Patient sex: F
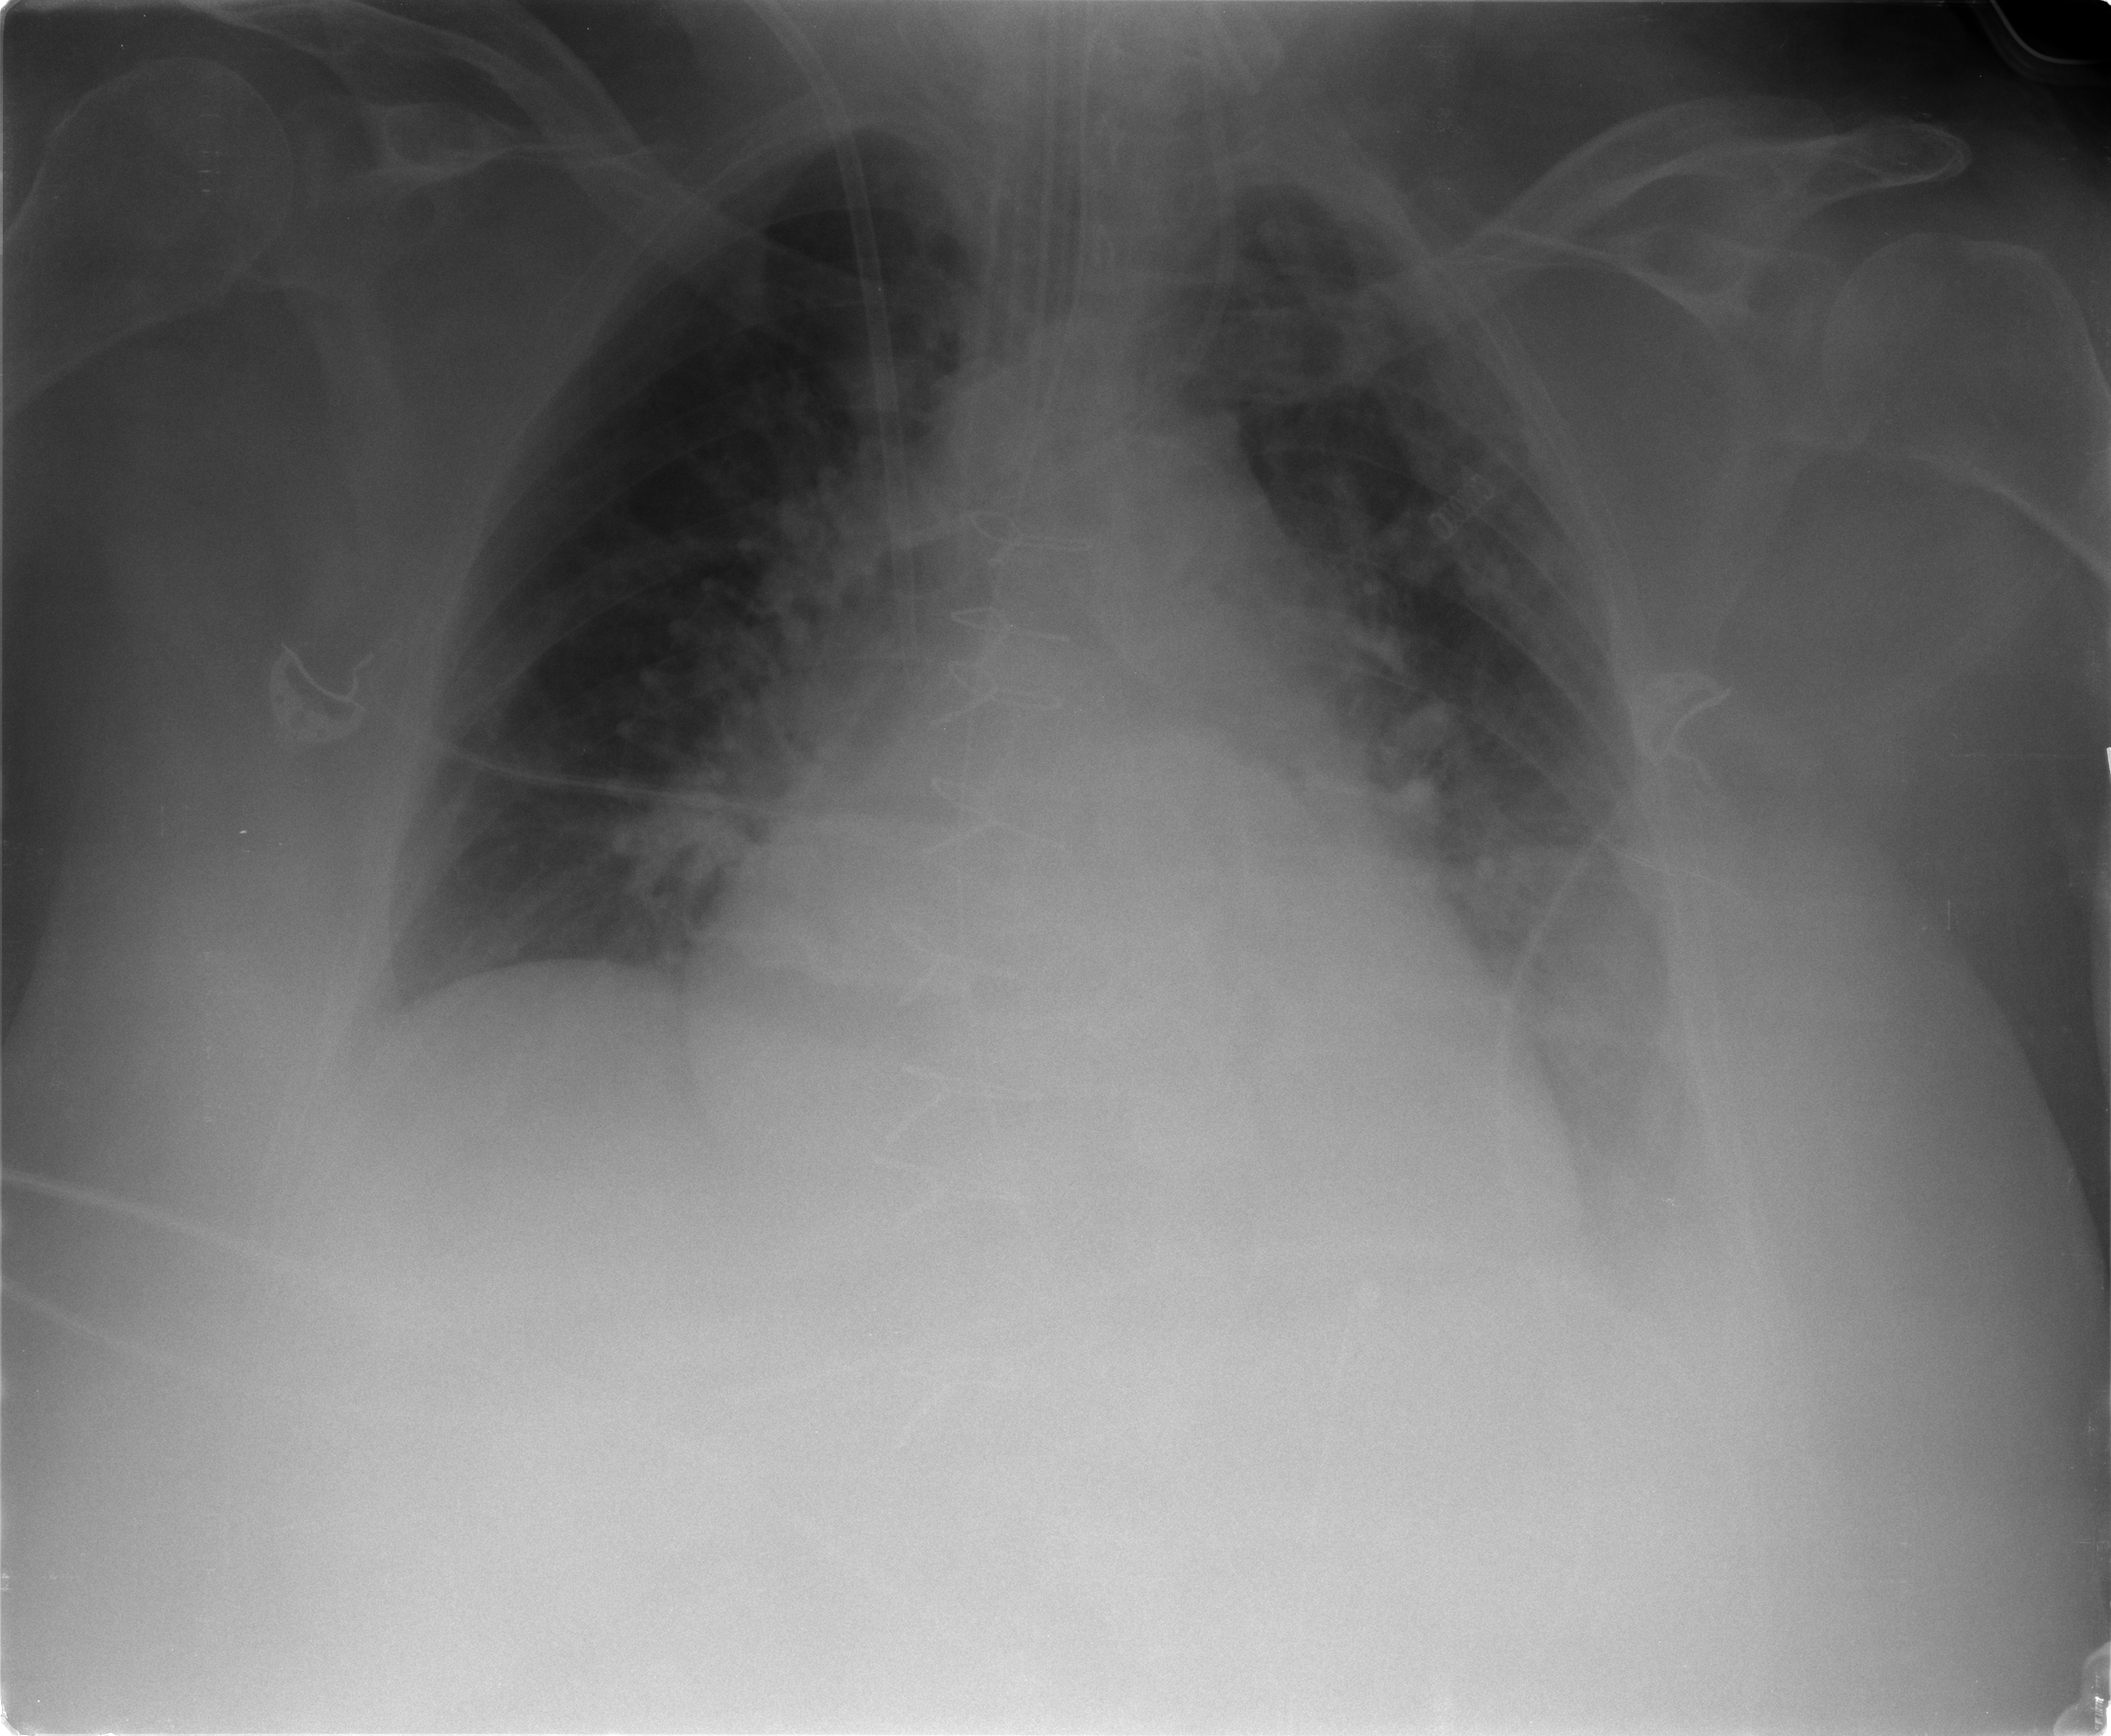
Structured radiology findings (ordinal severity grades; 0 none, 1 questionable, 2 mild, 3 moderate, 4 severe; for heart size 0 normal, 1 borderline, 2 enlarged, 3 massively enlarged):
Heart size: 2
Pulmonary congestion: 2
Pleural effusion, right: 0
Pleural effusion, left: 2
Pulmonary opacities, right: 1
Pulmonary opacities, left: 1
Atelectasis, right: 2
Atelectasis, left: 2